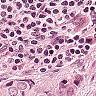
Metastatic tissue present: yes